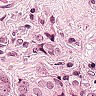
Metastatic tissue present: yes